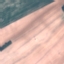
Label: AnnualCrop